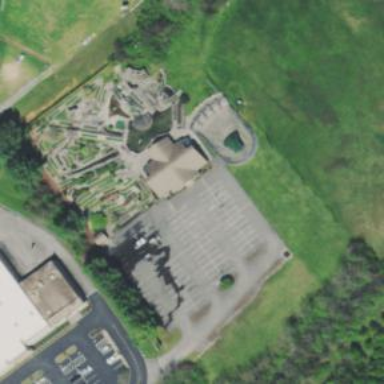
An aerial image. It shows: Miniature golf course.